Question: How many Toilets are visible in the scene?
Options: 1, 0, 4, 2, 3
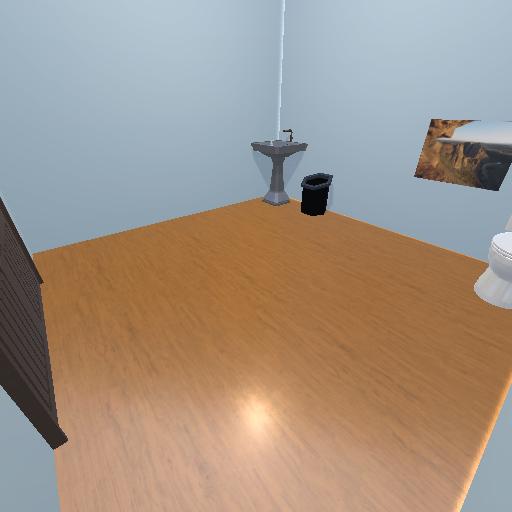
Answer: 1